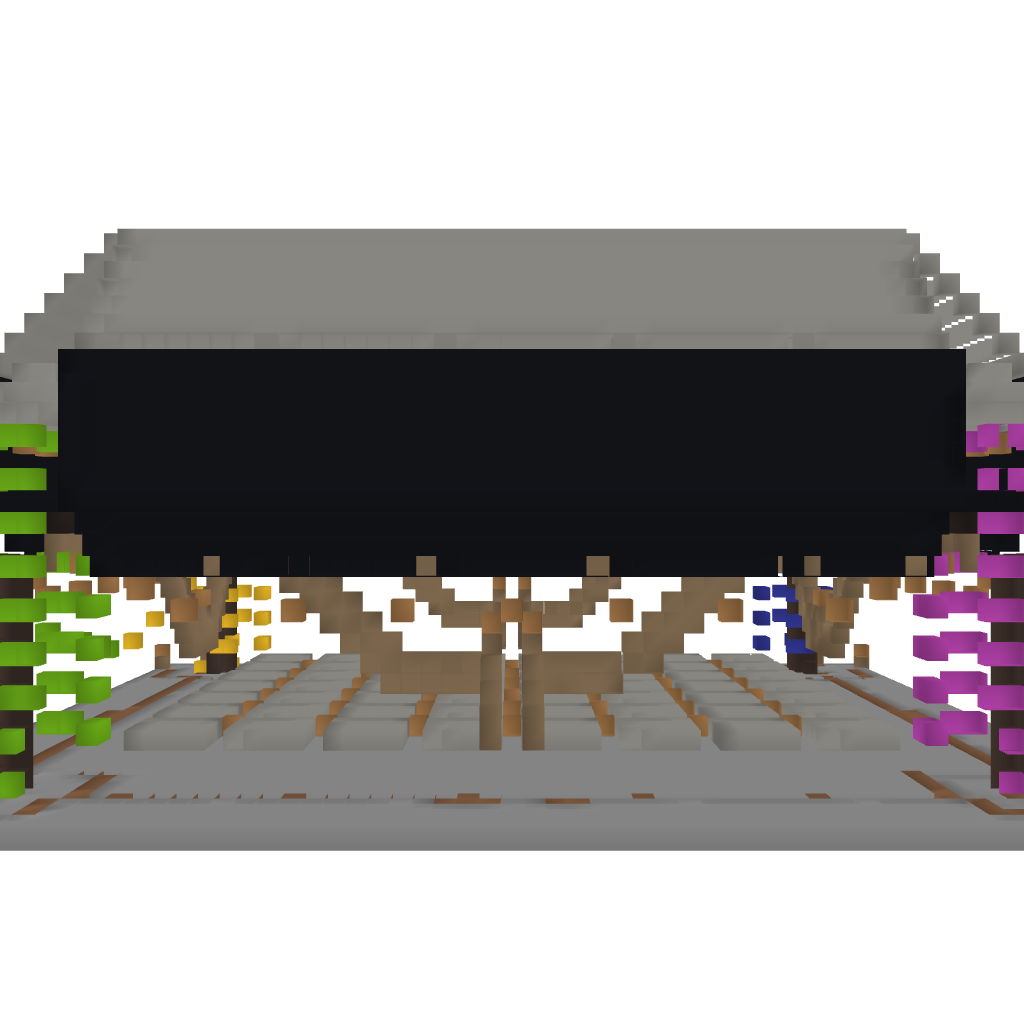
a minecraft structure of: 4 player Spleef Arena